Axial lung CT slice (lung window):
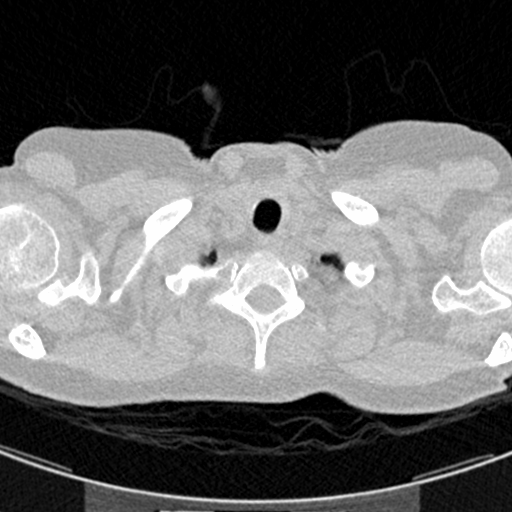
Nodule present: no